Interaction volume radius: 10 \u00c5
Interaction volume height: 10 \u00c5
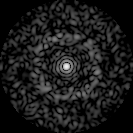
Disorder parameter: 0.8567